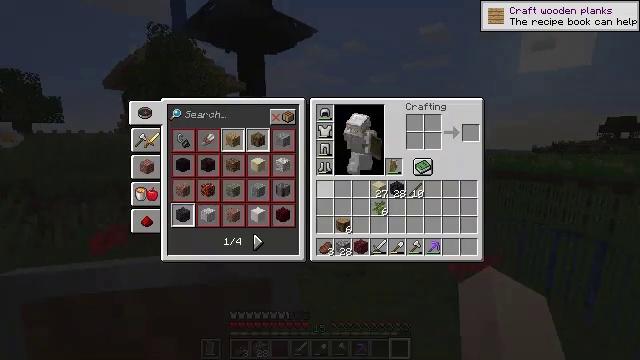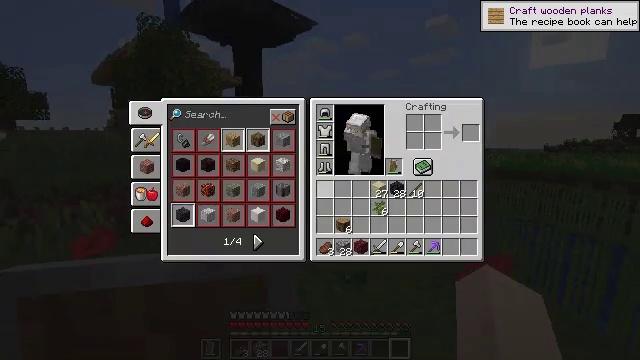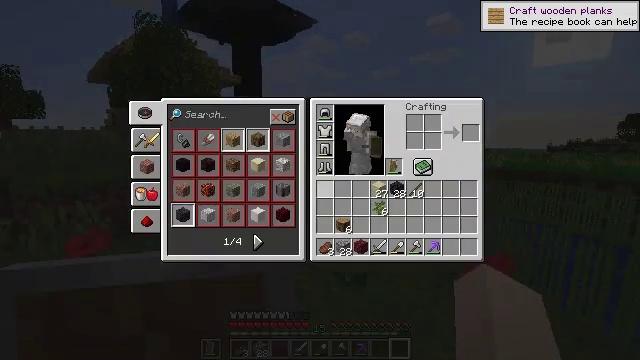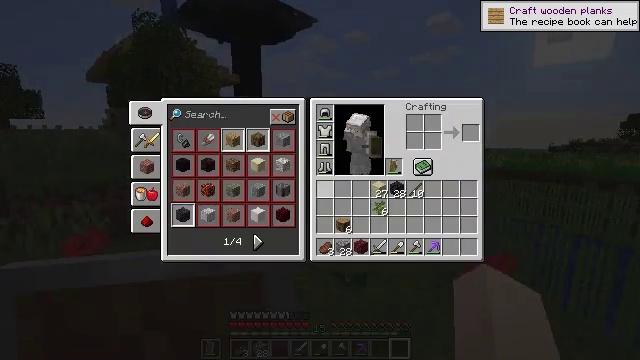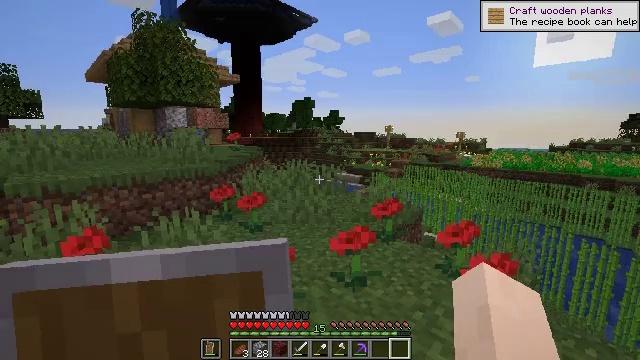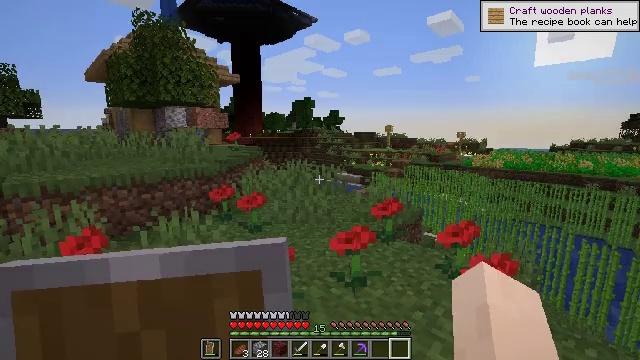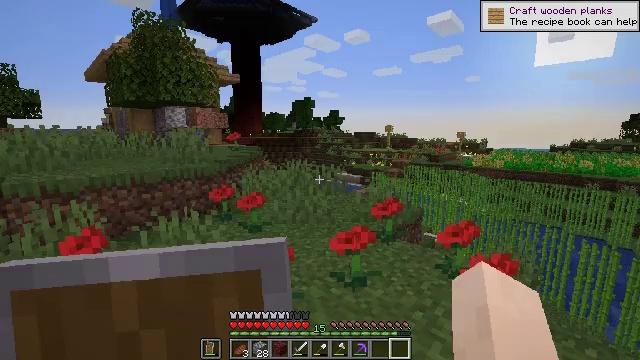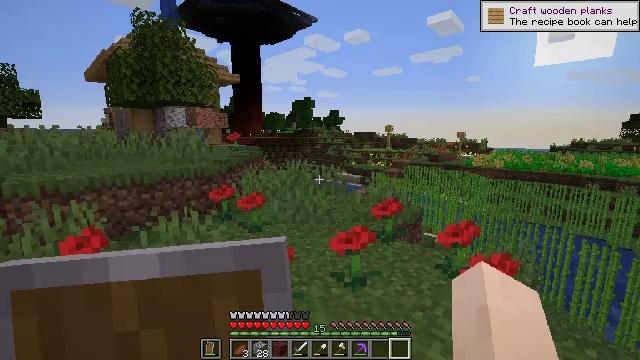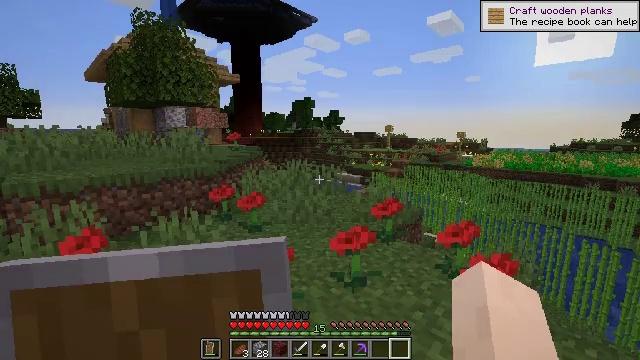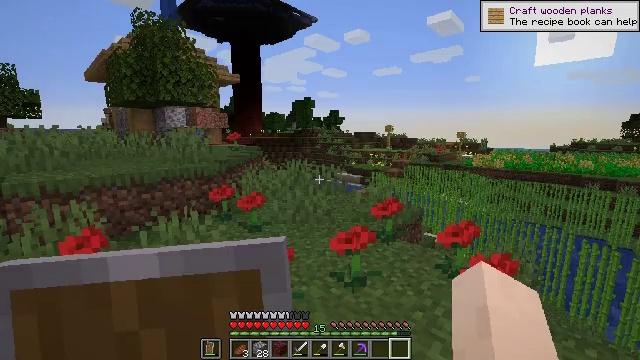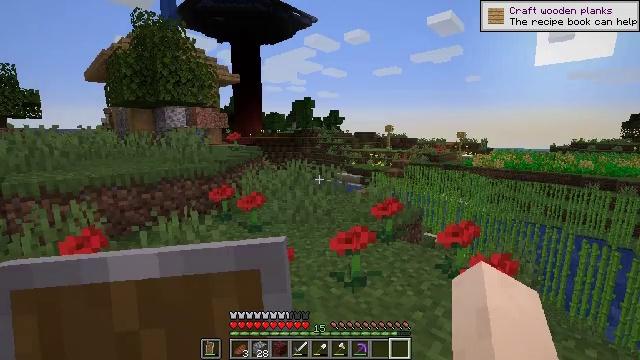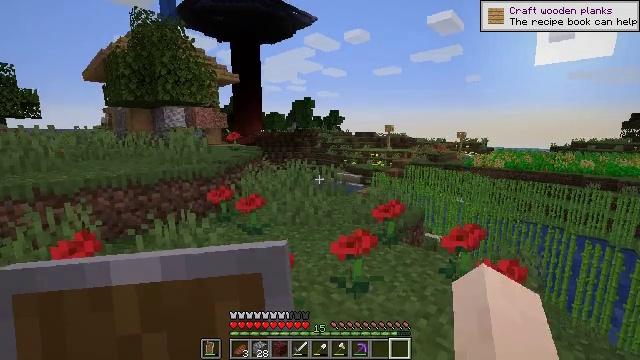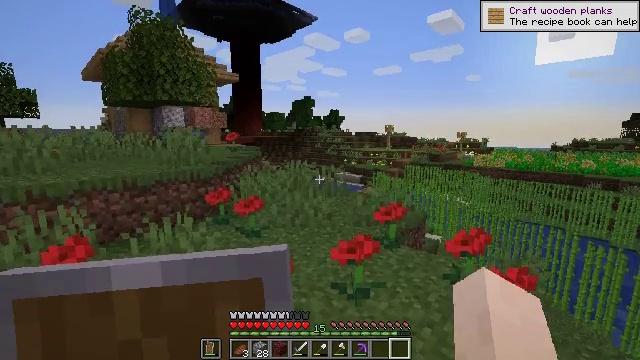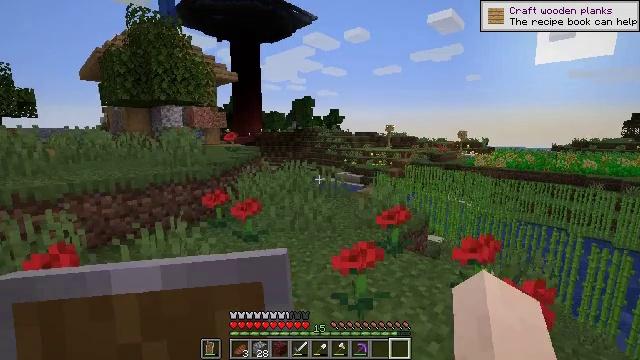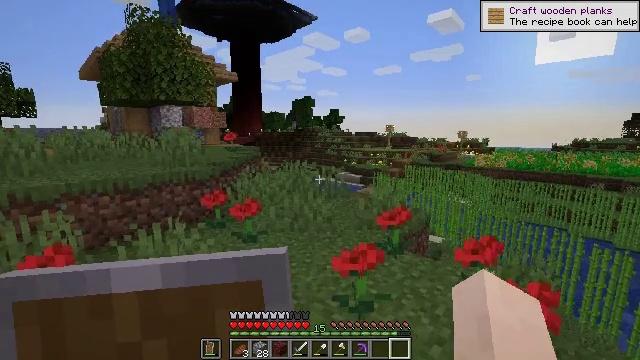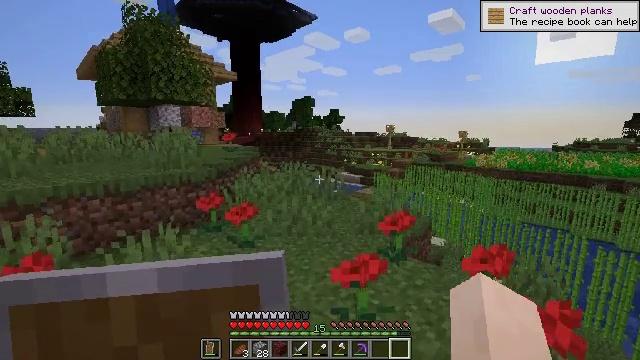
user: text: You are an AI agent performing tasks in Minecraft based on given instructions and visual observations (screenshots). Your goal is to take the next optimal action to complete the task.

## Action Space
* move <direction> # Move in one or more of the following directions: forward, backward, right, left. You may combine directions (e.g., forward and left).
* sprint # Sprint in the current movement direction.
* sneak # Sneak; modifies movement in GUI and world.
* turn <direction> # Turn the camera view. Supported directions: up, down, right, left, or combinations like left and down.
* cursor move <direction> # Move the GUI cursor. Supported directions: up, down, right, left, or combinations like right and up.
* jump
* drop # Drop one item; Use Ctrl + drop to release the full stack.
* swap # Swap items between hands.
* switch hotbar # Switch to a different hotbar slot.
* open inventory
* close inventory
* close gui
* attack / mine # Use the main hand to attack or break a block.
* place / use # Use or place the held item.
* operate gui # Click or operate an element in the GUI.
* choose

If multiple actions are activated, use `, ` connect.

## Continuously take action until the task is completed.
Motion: motion action
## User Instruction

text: Harvest wheat from the field.
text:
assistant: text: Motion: no_op
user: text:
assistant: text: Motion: no_op
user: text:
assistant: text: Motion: no_op
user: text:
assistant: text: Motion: close inventory
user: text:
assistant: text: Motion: close inventory
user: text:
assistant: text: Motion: close inventory
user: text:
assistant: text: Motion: no_op
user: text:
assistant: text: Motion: no_op
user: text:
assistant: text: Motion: no_op
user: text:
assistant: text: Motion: no_op
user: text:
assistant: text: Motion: move forward
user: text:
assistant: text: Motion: move forward
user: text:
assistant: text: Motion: no_op
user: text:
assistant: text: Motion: no_op
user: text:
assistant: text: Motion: move forward
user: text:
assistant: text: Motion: move forward
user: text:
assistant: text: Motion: move forward
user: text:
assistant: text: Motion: move forward
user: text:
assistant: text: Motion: move forward
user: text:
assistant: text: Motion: move forward
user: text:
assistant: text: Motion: move forward
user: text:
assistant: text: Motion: move forward
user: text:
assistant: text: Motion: move forward
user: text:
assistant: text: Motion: move forward
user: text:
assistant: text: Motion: move forward
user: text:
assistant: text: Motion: move forward
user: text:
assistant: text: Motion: move forward
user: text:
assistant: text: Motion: move forward
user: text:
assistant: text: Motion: move forward
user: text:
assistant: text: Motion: move forward